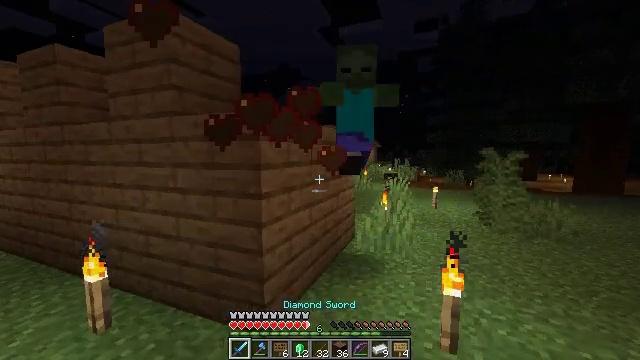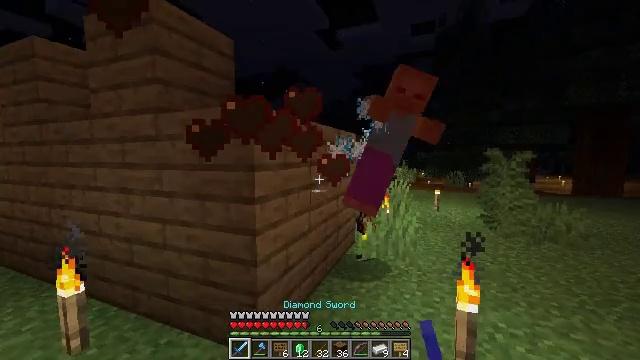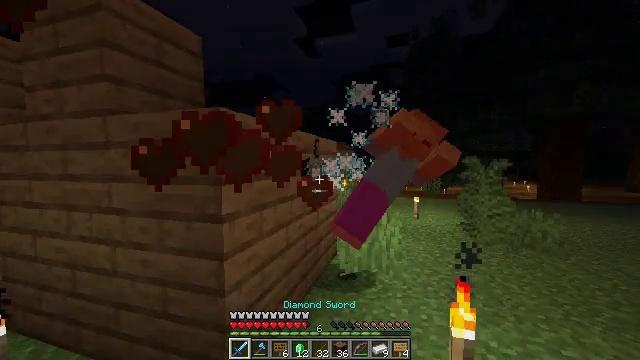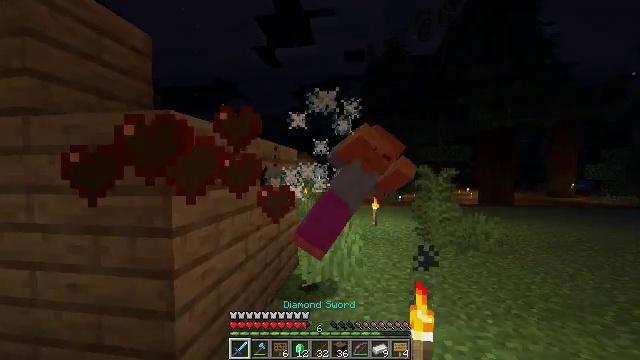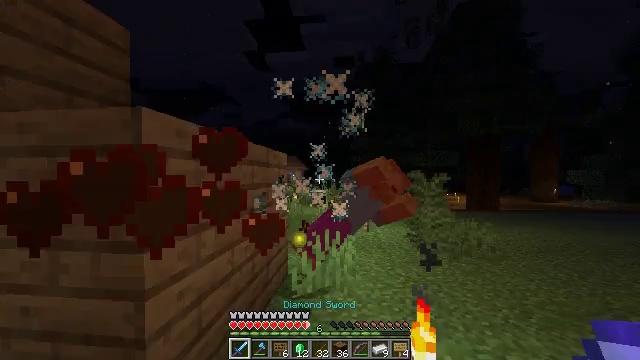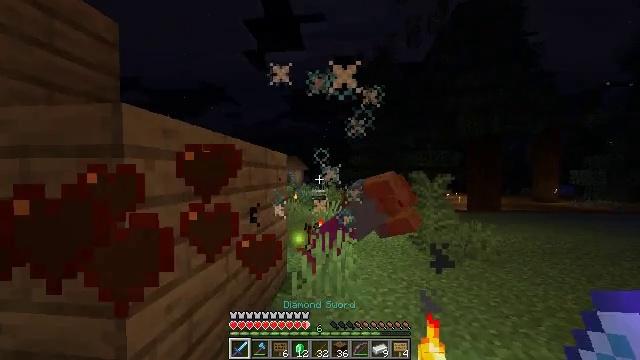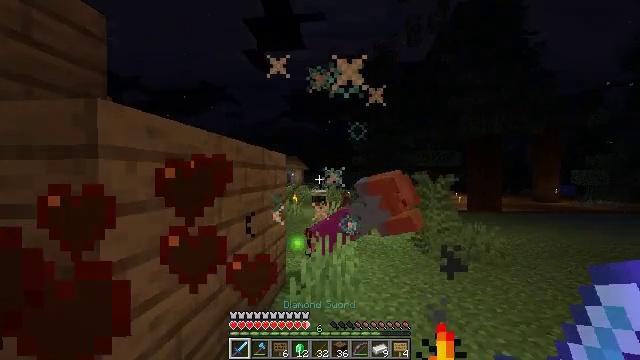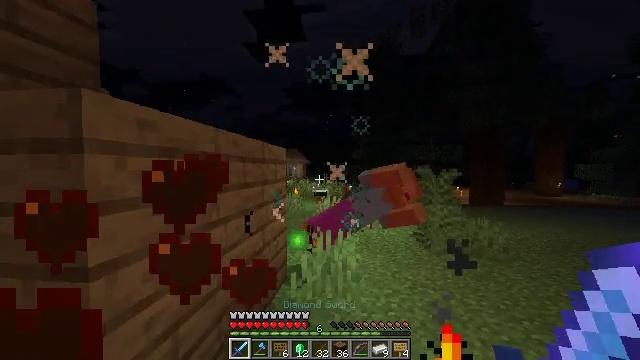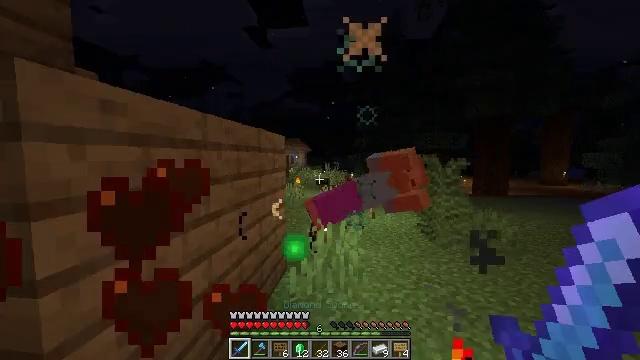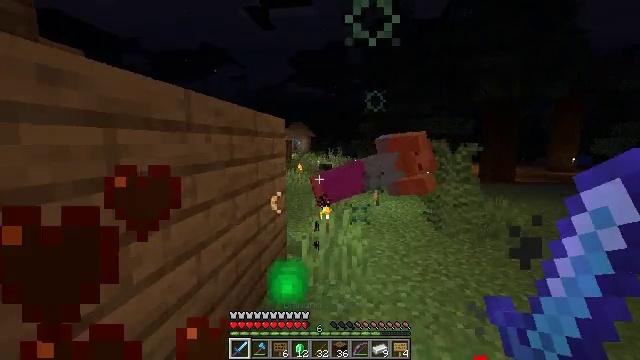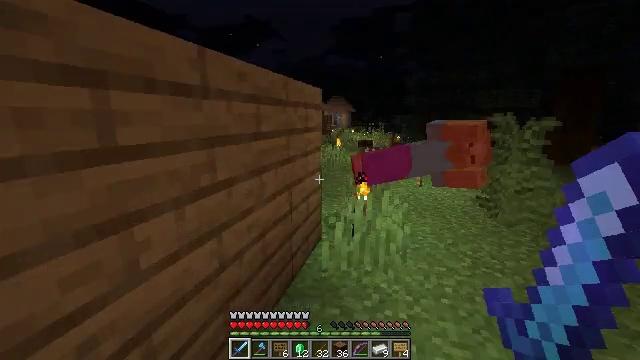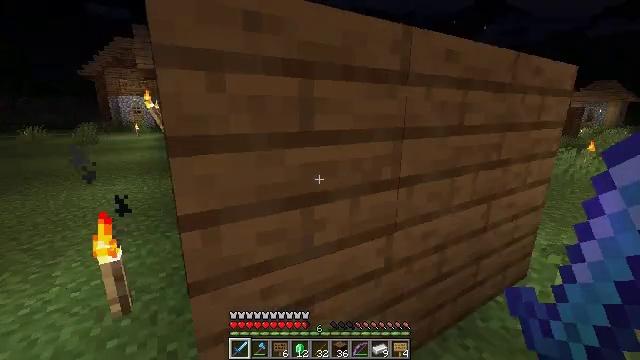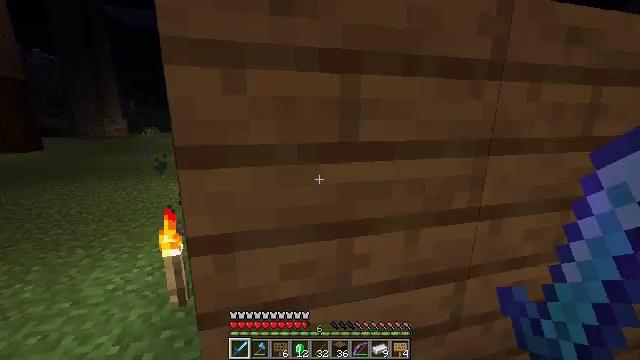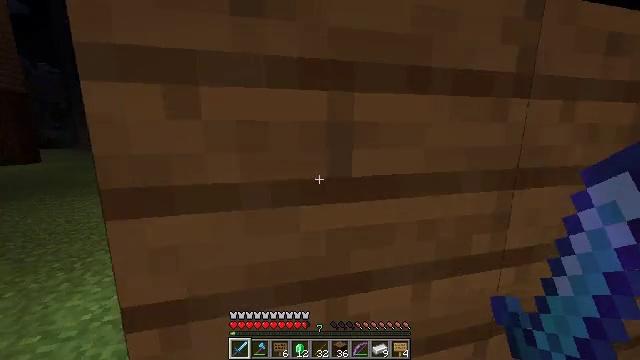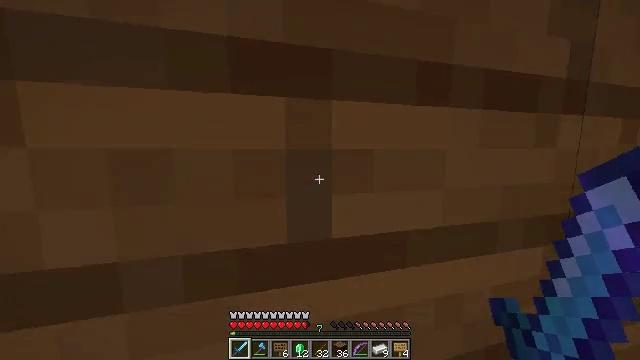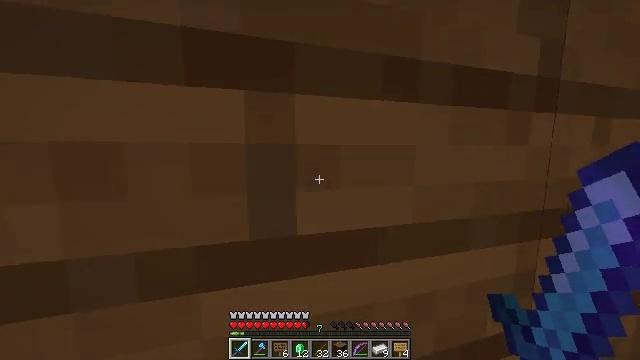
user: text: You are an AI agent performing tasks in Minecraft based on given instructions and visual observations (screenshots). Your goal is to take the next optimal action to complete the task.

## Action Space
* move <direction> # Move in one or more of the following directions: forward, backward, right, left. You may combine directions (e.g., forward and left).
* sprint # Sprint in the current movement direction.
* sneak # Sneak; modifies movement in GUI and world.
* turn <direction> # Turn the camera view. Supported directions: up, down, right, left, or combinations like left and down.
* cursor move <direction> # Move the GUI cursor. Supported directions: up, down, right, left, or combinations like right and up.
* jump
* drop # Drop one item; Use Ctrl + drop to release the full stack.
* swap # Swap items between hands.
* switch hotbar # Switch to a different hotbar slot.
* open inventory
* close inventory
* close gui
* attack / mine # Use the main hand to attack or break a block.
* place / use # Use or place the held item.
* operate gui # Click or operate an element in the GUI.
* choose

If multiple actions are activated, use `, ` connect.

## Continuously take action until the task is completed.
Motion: motion action
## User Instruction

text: Pick up the white bed by breaking it.
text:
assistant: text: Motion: move forward
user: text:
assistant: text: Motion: move forward, turn right and up
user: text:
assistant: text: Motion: turn right and up
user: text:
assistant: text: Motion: turn right and up
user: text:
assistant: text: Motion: move forward
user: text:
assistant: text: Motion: move forward
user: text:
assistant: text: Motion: move forward, turn down
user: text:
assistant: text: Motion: move forward, turn down
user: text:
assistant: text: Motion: move forward, turn down
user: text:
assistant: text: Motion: move forward, turn left and down
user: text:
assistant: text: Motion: move forward, turn left and down
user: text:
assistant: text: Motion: move forward, turn left and up
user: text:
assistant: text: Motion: move forward, sprint, turn up
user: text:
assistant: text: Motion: move forward, sprint, turn right and up
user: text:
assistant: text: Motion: move forward, sprint
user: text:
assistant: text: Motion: move forward, sprint
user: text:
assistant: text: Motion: move forward, sprint
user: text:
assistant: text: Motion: move forward, sprint, turn left and down
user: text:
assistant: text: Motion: move forward and move left, sprint, turn left
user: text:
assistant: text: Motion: move forward and move left, sprint, turn left
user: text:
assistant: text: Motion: move forward and move left, sprint
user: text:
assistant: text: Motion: move forward and move left, sprint
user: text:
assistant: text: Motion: move forward and move left, sprint
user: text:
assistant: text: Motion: move forward, sprint
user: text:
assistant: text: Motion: move forward, sprint
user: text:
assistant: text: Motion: move forward, sprint, turn right
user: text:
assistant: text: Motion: move forward, sprint, turn right
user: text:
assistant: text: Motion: move forward, sprint, turn right
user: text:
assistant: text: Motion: move forward, sprint, turn right and up
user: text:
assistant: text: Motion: move forward, sprint, turn right